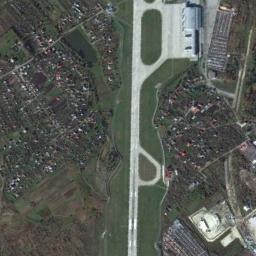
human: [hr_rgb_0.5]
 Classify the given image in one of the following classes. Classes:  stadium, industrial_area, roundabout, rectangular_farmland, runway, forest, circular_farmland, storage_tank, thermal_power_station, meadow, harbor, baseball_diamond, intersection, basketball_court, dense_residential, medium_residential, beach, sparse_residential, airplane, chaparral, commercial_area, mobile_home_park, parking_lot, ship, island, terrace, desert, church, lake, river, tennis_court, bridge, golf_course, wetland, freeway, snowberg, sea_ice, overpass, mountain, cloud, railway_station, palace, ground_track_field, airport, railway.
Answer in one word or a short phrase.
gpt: airport